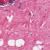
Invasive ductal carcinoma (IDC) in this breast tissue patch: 0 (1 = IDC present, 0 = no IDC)